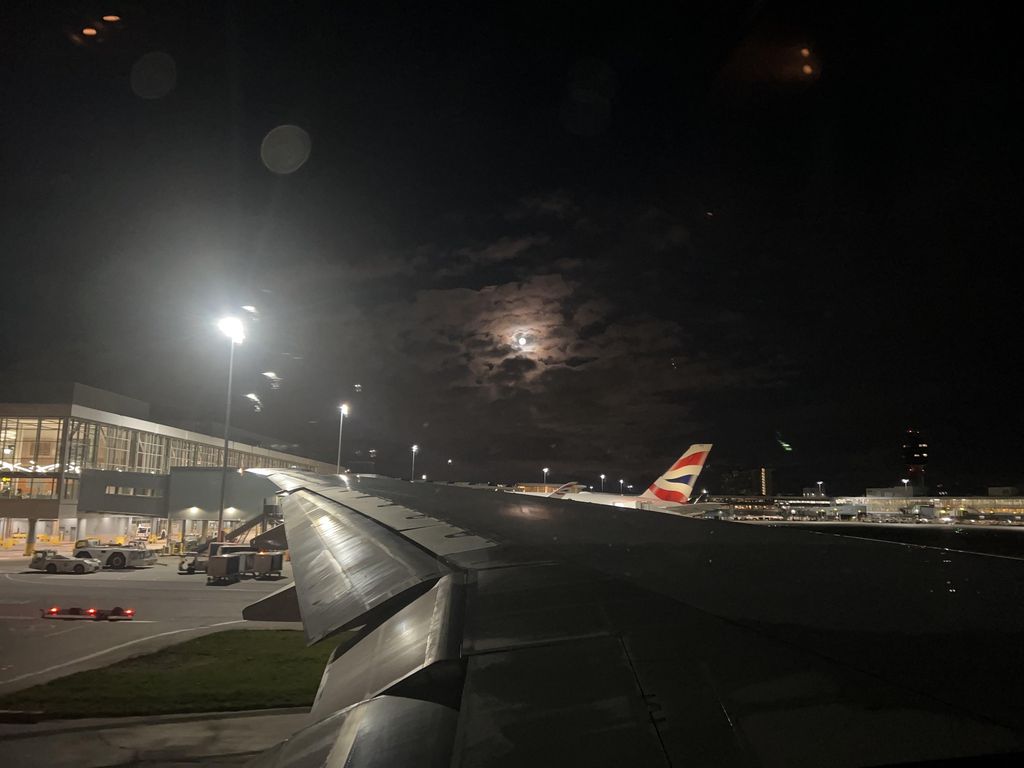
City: vancouver